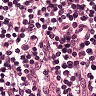
Metastatic tissue present: no